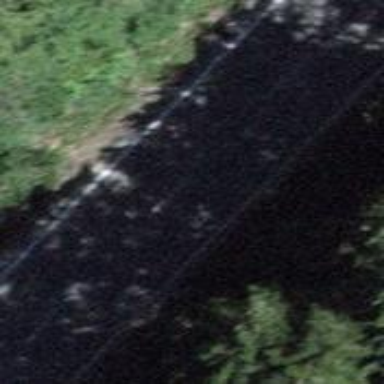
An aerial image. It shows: Asphalt road classified as tertiary.